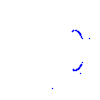
Particle: proton